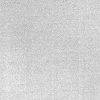
Atmospheric dust classification: dusty